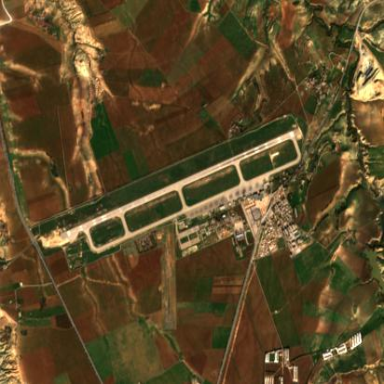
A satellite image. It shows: International public aerodrome.